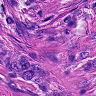
Metastatic tissue present: yes